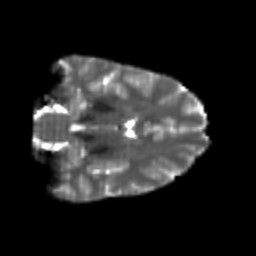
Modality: T2w
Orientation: coronal
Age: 24
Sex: female
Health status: healthy
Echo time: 0.074 s